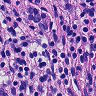
Metastatic tissue present: yes